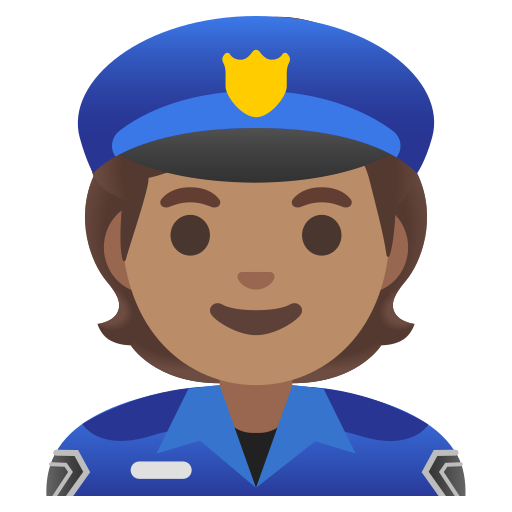
Emoji: 👮🏽